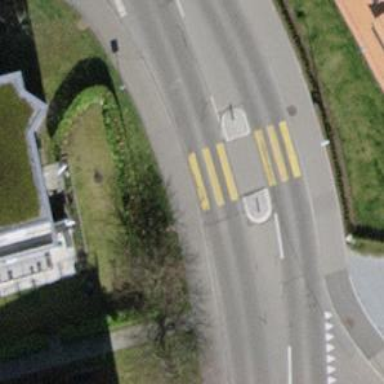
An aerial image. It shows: Kerb serving as barrier.